Question:
Hi, i' ve 3 panels consisting of form.
I assigned a click event to 3rd panel to getting coordinates.
'''
procedure TformMain.Panel3Click(Sender: TObject);
var
pt : tPoint;
begin
pt := Mouse.CursorPos;
ShowMessage('X : ' + IntToStr(pt.X) + ' & Y : ' + IntToStr(pt.Y));
end;
'''
This code works, but i don' t know how to Y coord. starting from beginning of the panel 3.
I mean when i click the panel3' s top, it's y coord must be 0.
Thanks in advice.
p.s. : My form has a main menu, so i tried to subtract panel1 height from the pt.y but i couldnt get main menu's height.
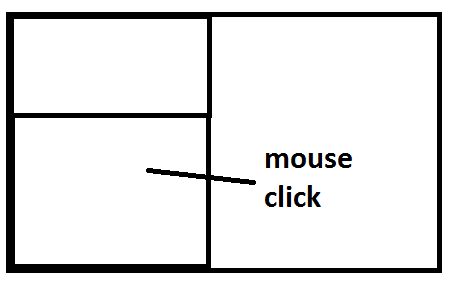
Answer: Why don't you use <URL>.
Instead of 'OnClick' event which already provide you with X,Y coordinates of the mouse click/release, not to mention with the information about which mouse button was used and state of special keys like , and .
For better explanation of what information these events provide check the <URL>.